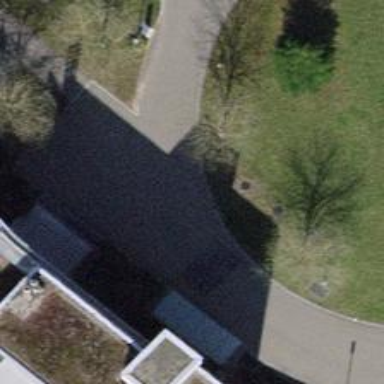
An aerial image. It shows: Bench.